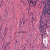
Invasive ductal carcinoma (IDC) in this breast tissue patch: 1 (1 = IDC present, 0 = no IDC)